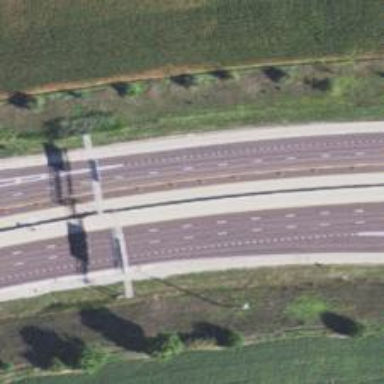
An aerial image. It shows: Motorway junction.